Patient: sex M, age 57
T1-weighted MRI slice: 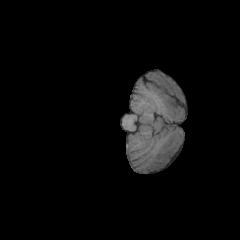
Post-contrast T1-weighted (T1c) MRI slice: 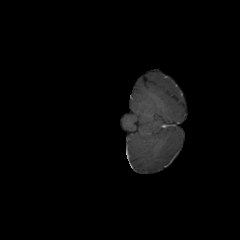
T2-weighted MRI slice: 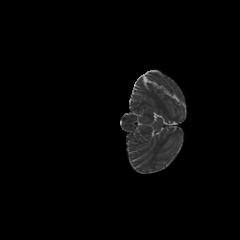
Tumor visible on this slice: no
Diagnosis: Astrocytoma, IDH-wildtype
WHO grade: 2